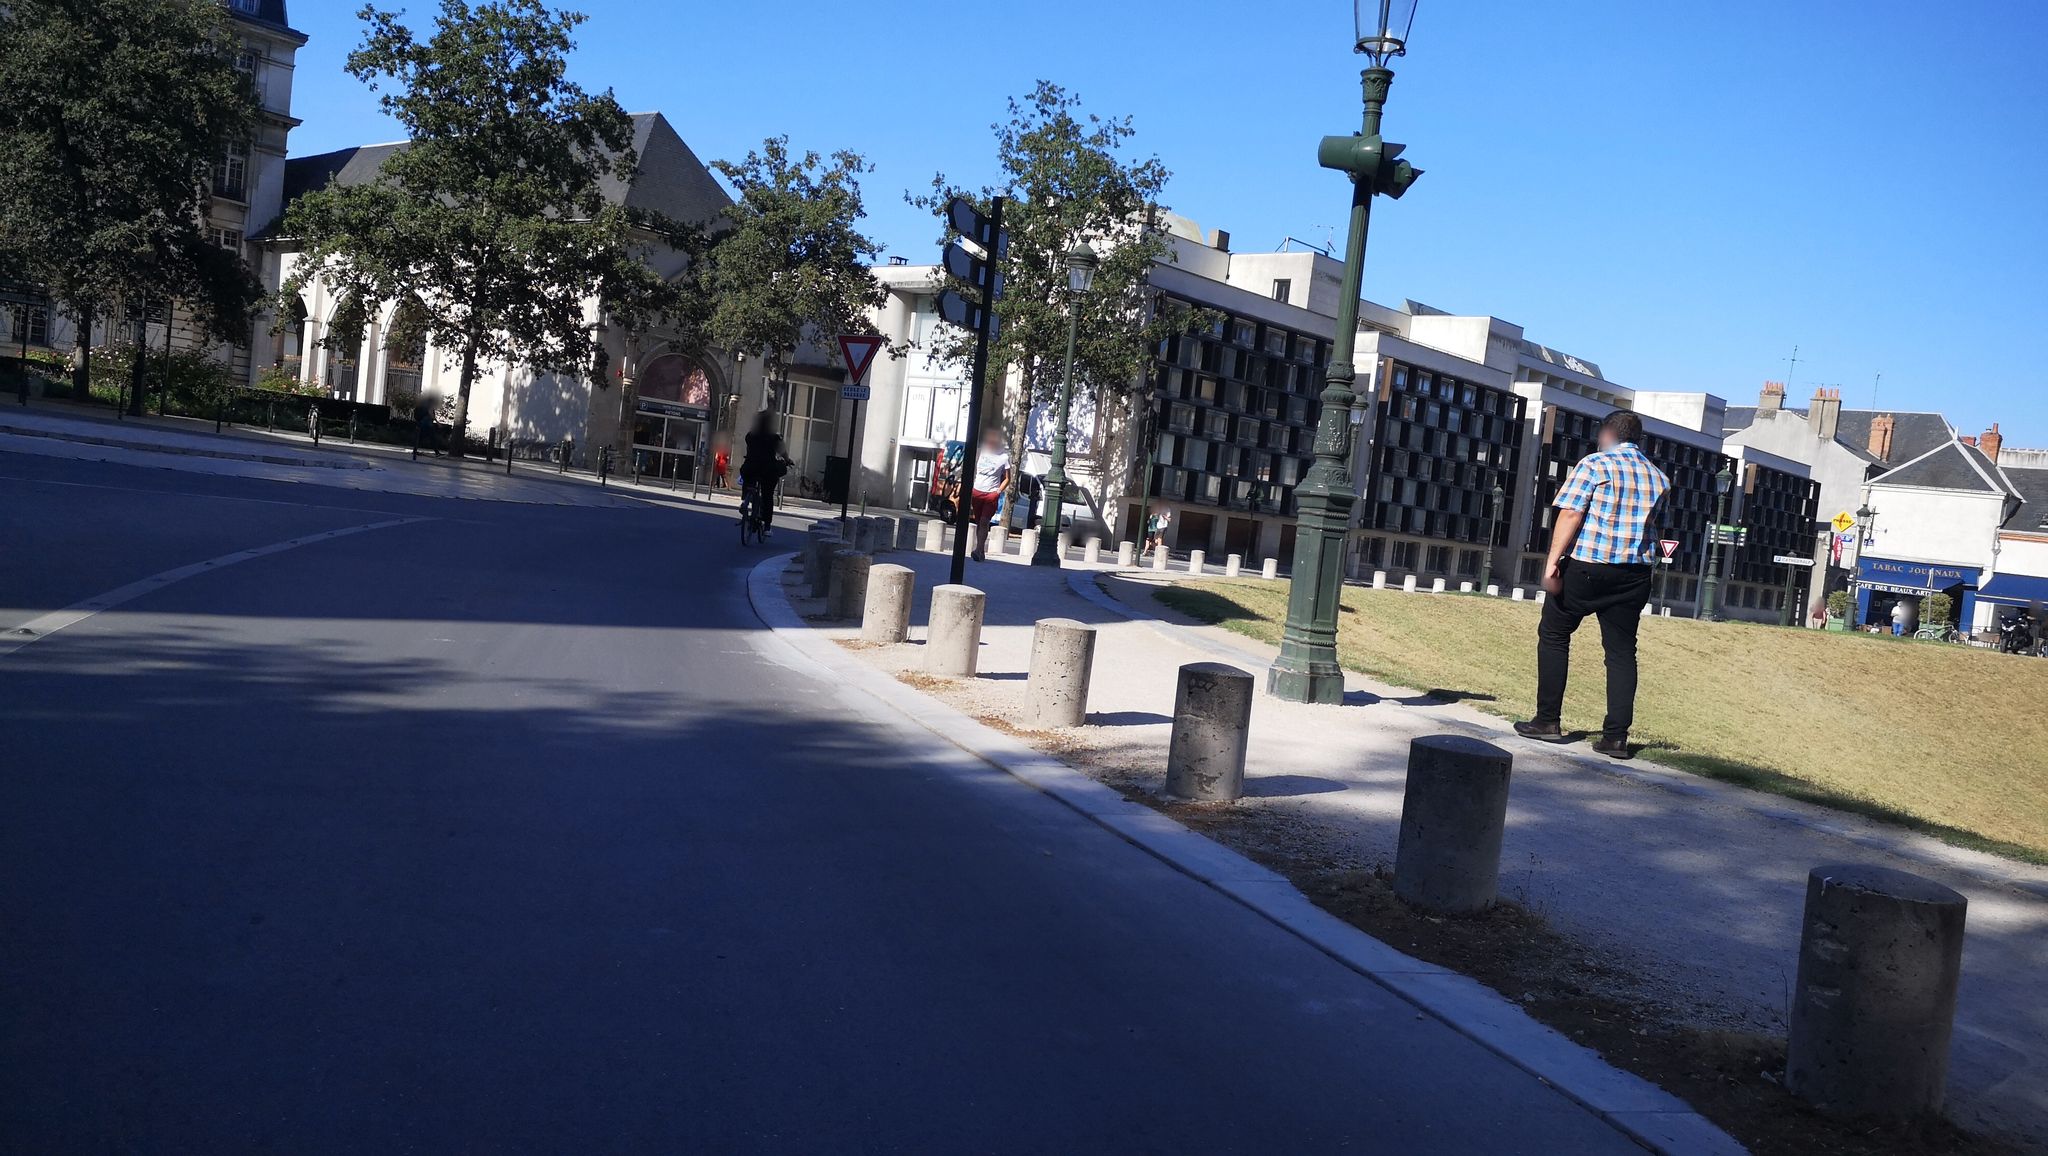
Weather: clear
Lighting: day
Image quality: good
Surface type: cycling surface
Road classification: tertiary, living_street
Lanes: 2
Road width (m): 6
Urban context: urban centre
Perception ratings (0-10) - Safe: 4.37, Lively: 7.18, Beautiful: 8.96, Boring: 2.42, Depressing: 4.43, Wealthy: 9.09